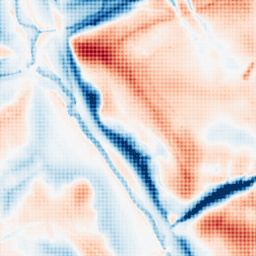
Category: classical
Decomposition family: uniform
Decomposition parameters: size: 50
Upsampling method: sinc_hamming
Upsampling parameters: scale: 4
kernel_size: 4
Upsampling scale: 4